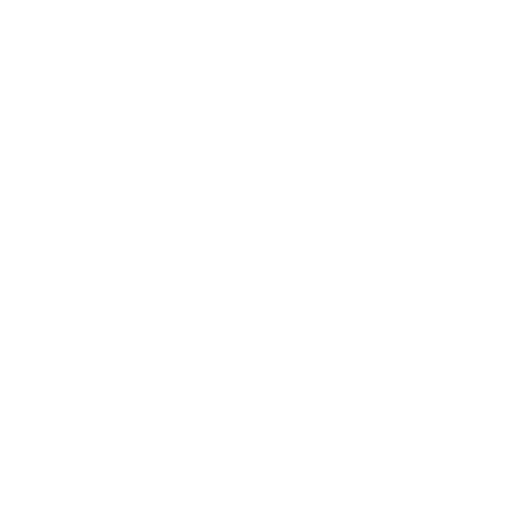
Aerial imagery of island in Alaska named Gull Island containing only unknown